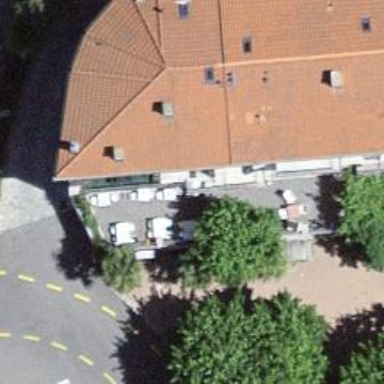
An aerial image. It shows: Guest house with restaurant.